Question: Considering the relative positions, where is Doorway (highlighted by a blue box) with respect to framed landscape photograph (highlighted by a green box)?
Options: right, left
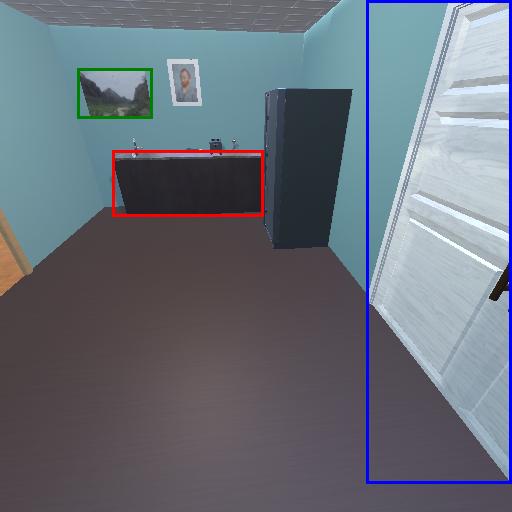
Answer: right